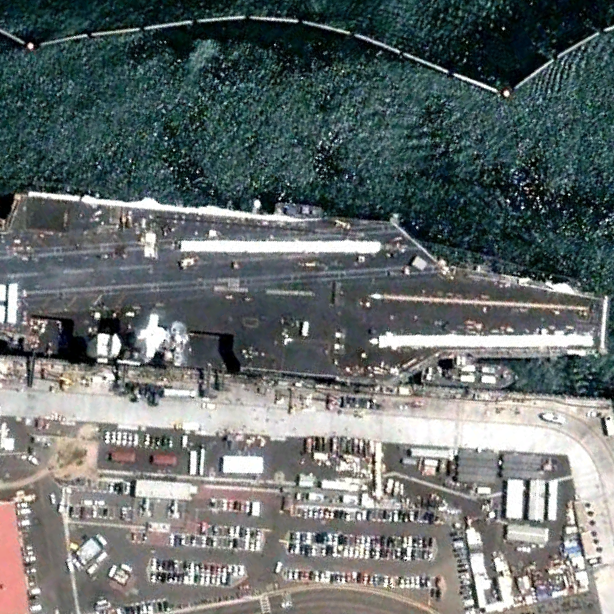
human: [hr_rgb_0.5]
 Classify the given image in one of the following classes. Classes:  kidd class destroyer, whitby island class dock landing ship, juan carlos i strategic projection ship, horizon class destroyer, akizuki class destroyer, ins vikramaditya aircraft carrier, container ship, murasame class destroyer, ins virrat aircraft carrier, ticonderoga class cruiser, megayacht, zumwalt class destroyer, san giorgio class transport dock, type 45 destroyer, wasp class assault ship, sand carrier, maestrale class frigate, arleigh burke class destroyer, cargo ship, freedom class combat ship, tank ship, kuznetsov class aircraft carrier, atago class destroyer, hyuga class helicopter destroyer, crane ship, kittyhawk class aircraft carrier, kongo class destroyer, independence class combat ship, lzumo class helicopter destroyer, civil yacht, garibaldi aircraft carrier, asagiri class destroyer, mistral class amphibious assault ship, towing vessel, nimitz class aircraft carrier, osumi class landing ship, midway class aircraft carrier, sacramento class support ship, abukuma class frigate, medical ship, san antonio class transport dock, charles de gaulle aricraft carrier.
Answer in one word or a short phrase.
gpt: Nimitz class aircraft carrier